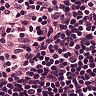
Metastatic tissue present: no